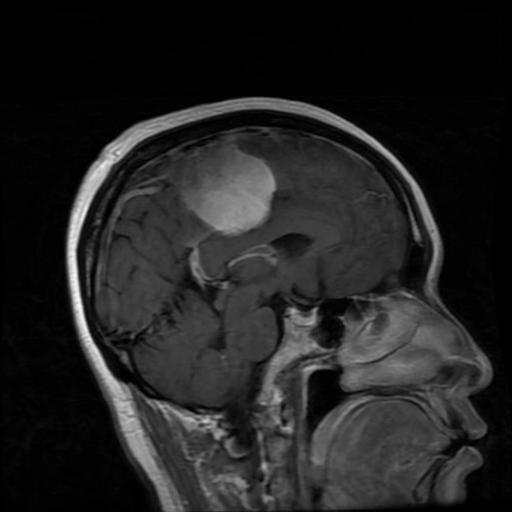
Label: meningioma